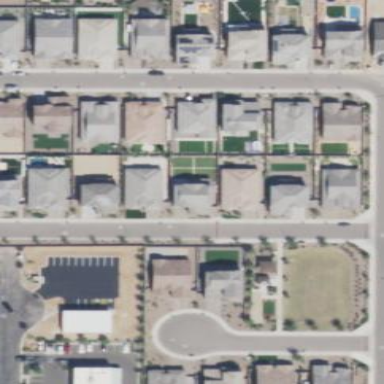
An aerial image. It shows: Gated residential area.